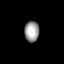
Tissue: prostate
Cell type: Endothelial cells
Senescence score: 0.6847
Nuclear area (px): 299
Mean DAPI intensity: 155.94